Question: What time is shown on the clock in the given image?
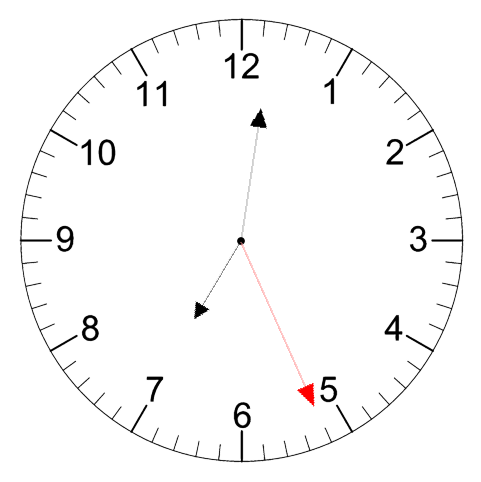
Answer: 07:01:26